Question: The height of my 'ul' is 500px. How can I make the 'li' height dynamic to the number of 'li' there are? For example, if I have 5 'li', then the height would be 20%, if 4 'li', then it changes to 25%.
Here is what I tried, but if I remove one element from "developer mode", the height doesn't change.
'''
ul{
list-style:none;
height:500px;
width:100%;
overflow:hidden;
}
li{
width:100px;
height:25%;
background:red;
border:1px solid black;
}
'''
<URL>

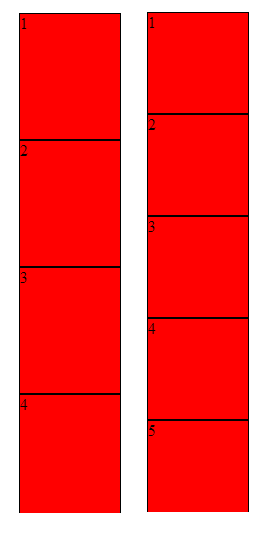
Answer: A little jquery will get you what you need, and is supported by majority of browsers and mobile devices
'''
$(document).ready(function () {
var x = $('li').siblings().length;
var y = 100/x;
$('li').css('height', y + '%');
});
'''